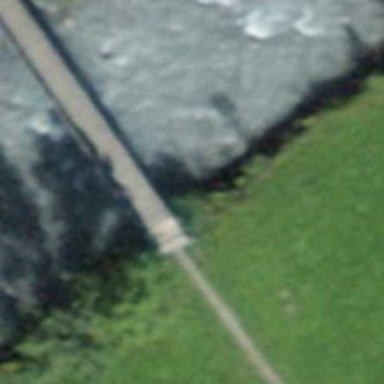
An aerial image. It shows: Path on bridge.